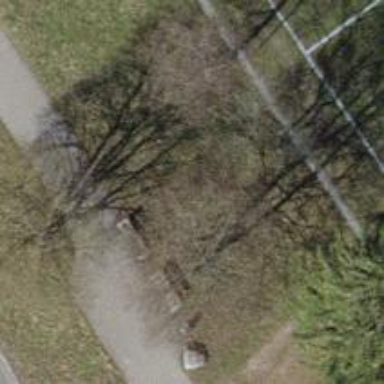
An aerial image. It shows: Brown bench.